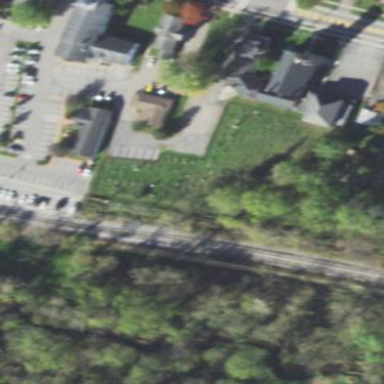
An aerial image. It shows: Cemetery.